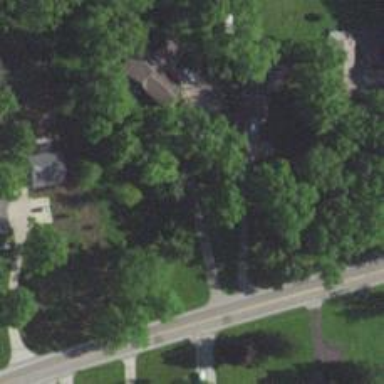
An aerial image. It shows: Driveway.